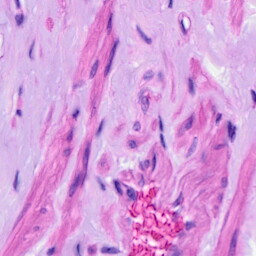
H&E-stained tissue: Ovarian